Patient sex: M
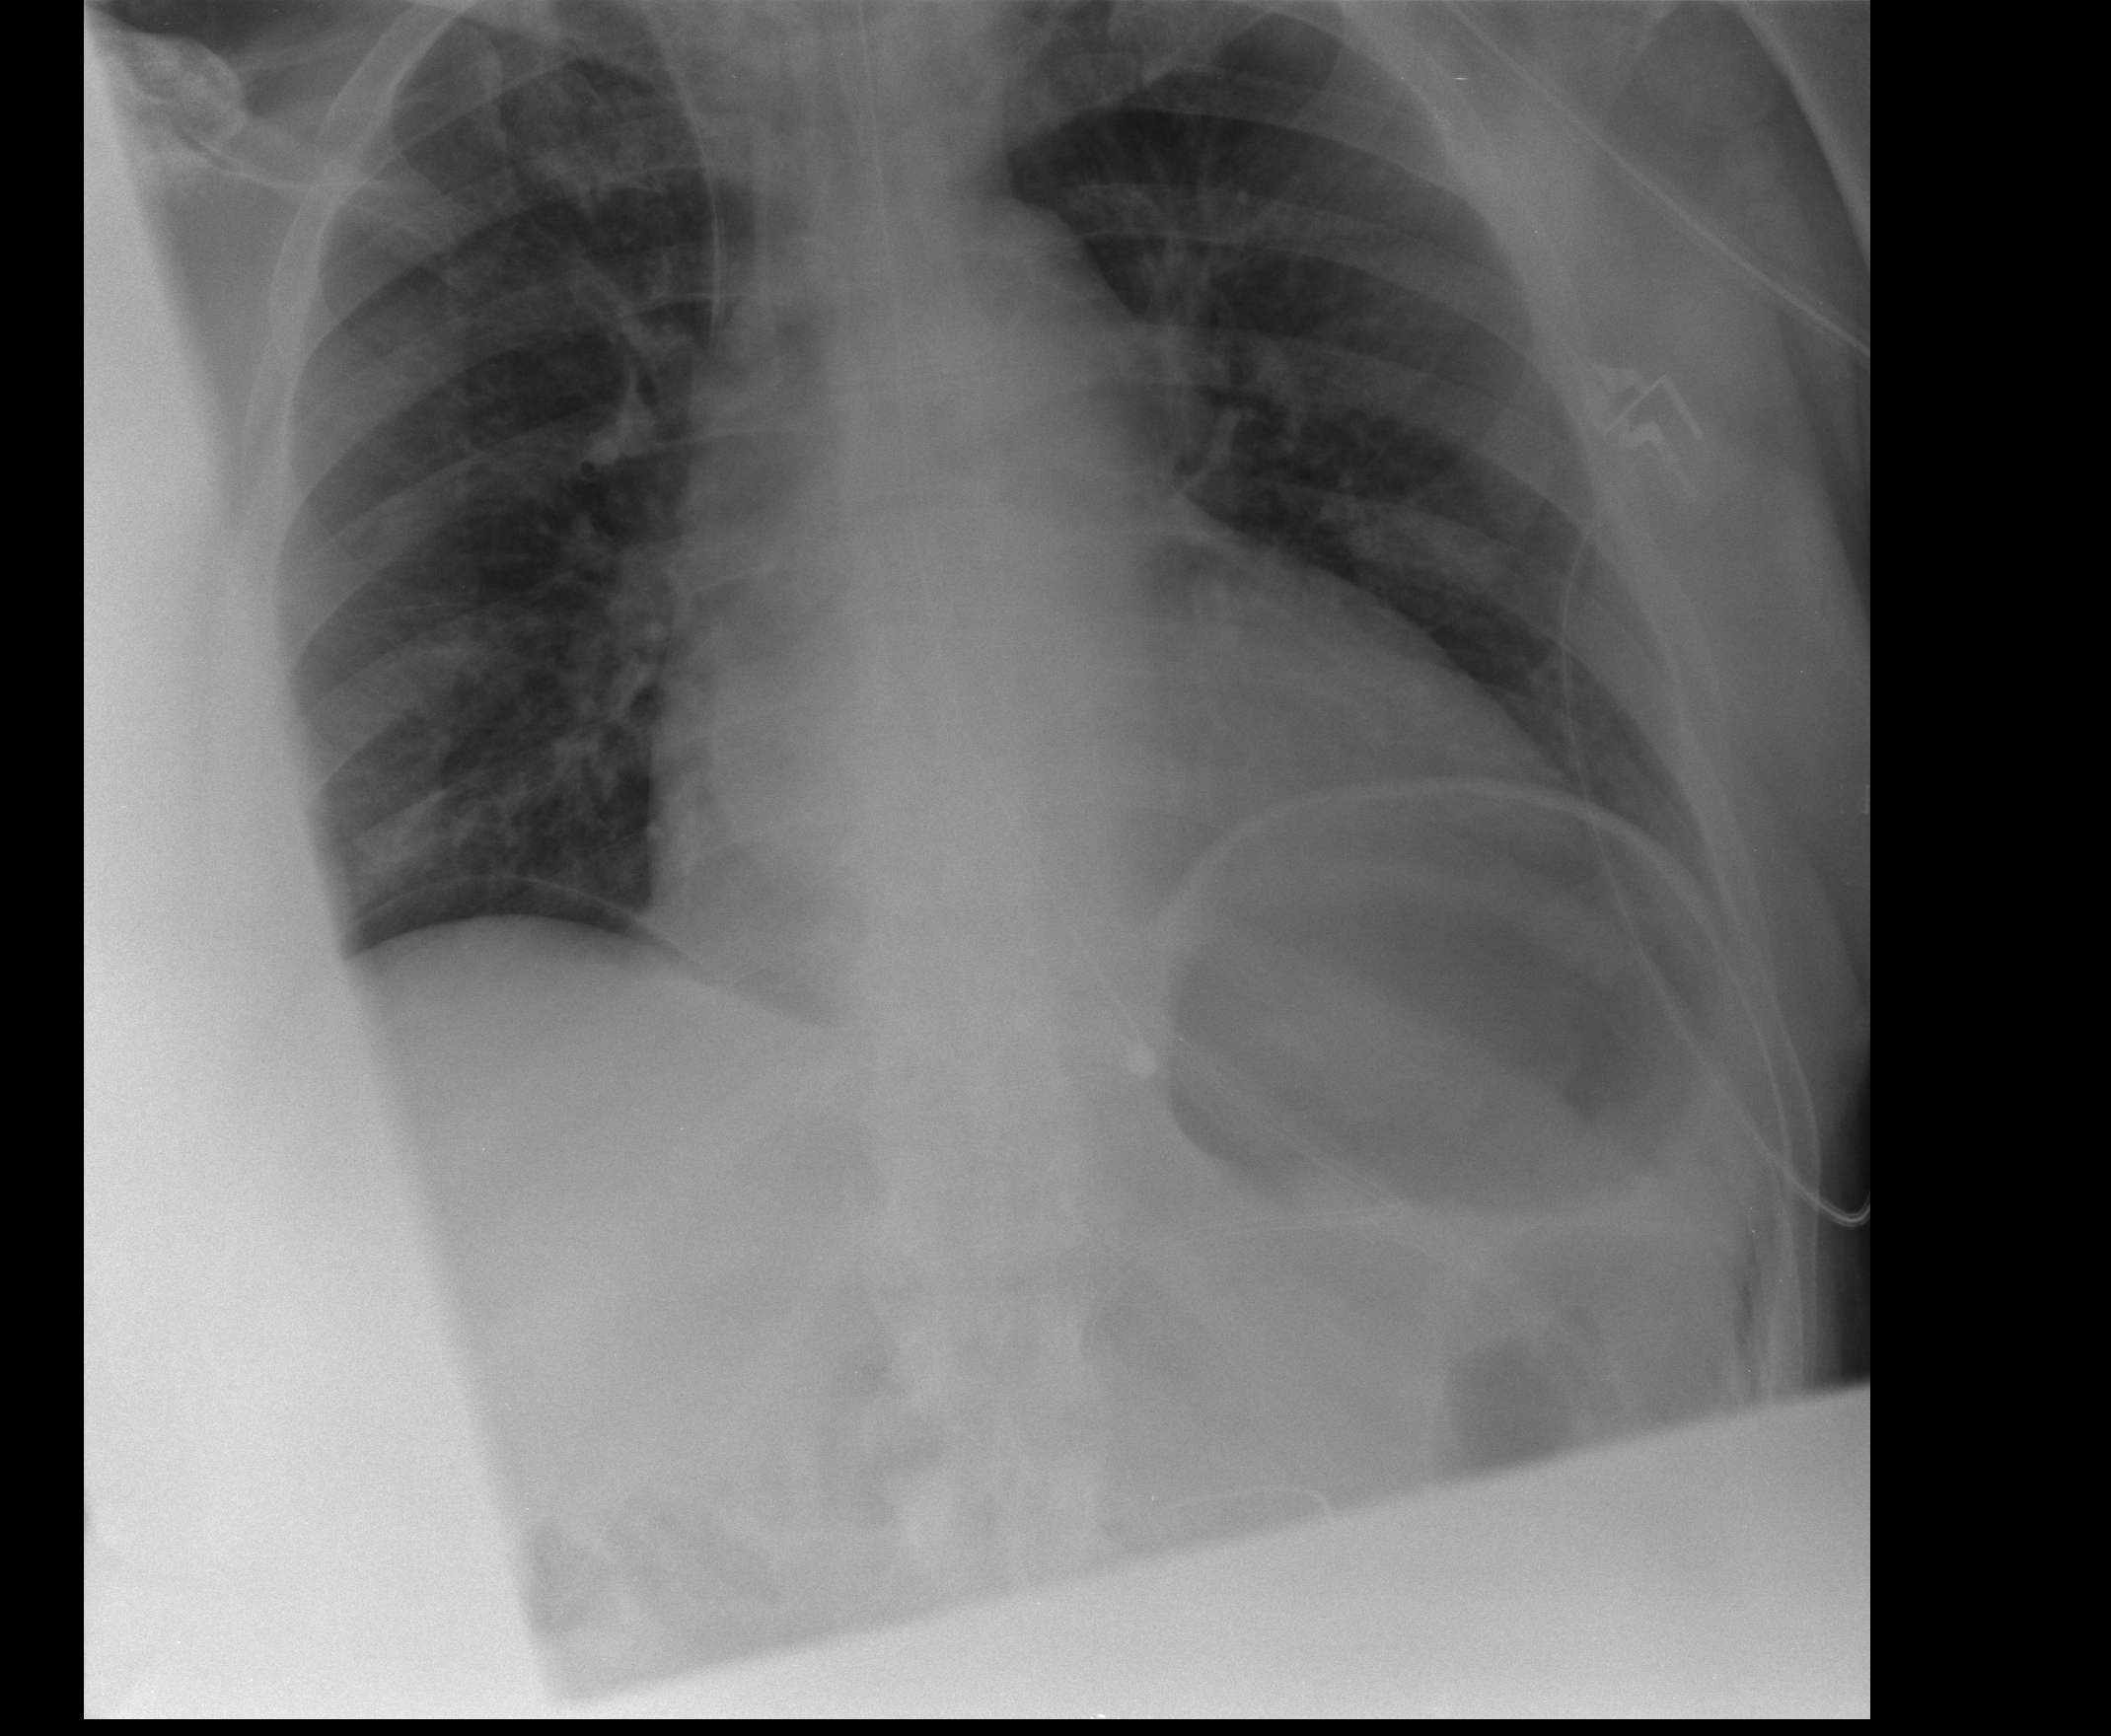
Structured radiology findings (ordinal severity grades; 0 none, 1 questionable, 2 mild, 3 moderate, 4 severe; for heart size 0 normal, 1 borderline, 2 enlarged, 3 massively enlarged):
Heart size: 1
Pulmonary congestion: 0
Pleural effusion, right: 0
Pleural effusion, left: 0
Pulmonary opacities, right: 0
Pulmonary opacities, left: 0
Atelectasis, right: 1
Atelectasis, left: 1